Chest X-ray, PA view. Patient: 22 years old, sex F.
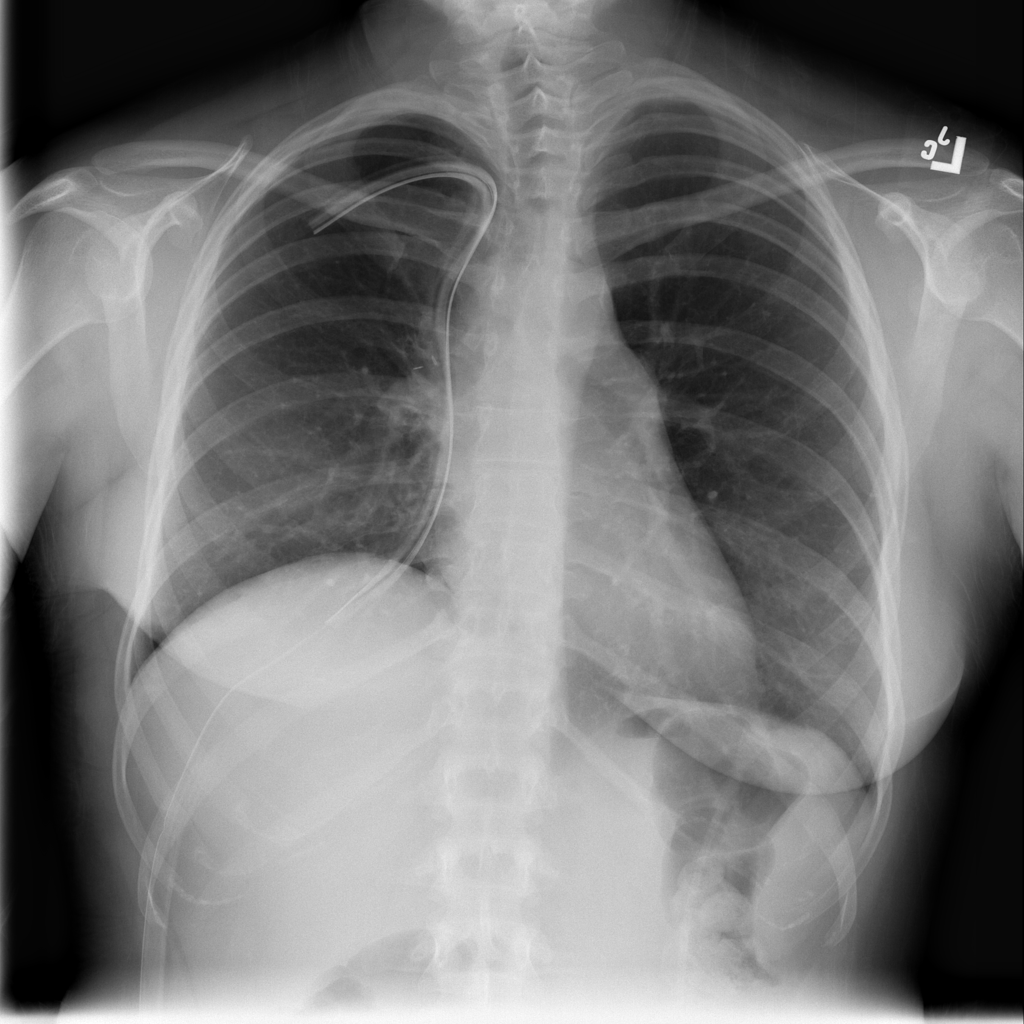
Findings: No Finding